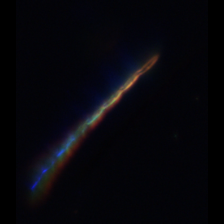
Taxon: Psuedo-nitzschia
Group: Diatoms